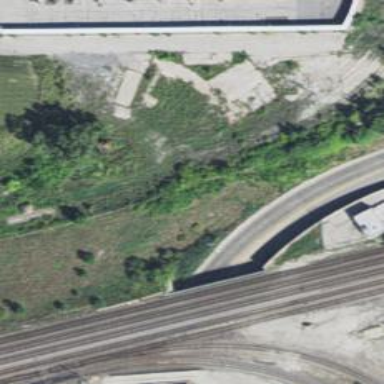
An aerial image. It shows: Abandoned railway siding.